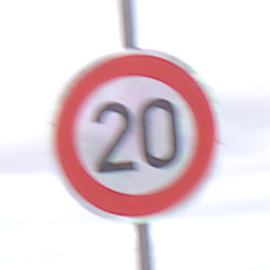
Verkehrszeichen: Geschwindigkeit20
Umgebung: Outdoor, Nature
Tageszeit: Midday
Wetter: Overcast
Licht: Natural
Jahreszeit: NotSpecified
Kontrast: LowContrast